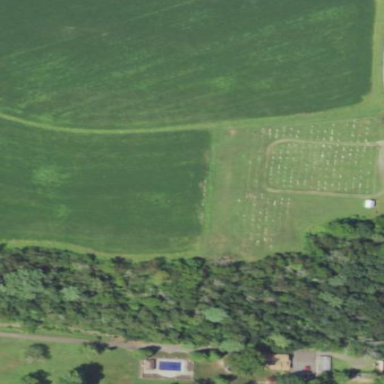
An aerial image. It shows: Cemetery.